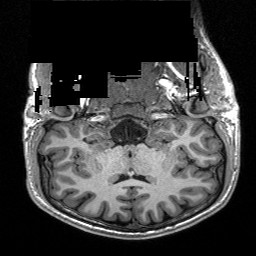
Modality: T1w
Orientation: sagittal
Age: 21
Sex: male
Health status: healthy
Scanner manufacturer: siemens
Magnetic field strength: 3 T
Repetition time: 3.2 s